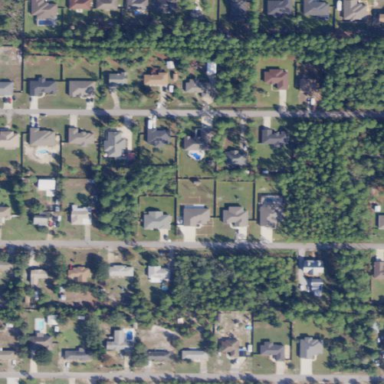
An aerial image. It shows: Single-family residential area.